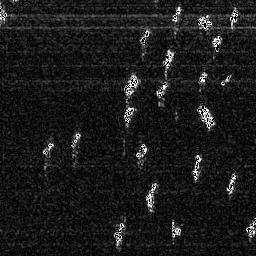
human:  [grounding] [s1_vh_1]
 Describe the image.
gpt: In the satellite image, there is  <ref>2 small ship </ref> <box>[[15, 54, 21, 60, 0], [26, 50, 32, 57, 0]]</box> located at left,  <ref>3 small ship </ref> <box>[[53, 10, 58, 17, 0], [62, 17, 68, 26, 0], [65, 1, 71, 8, 0]]</box> located at top,  <ref>4 small ship </ref> <box>[[46, 28, 54, 38, 0], [46, 40, 53, 48, 0], [51, 54, 57, 62, 0], [59, 30, 65, 37, 0]]</box> located at center,  <ref>1 medium ship </ref> <box>[[55, 69, 62, 82, 0]]</box> located at bottom,  <ref>2 small ship </ref> <box>[[43, 85, 48, 96, 0], [65, 84, 70, 94, 0]]</box> located at bottom,  <ref>2 small ship </ref> <box>[[73, 58, 79, 71, 0], [84, 28, 91, 33, 0]]</box> located at right,  <ref>2 small ship </ref> <box>[[87, 66, 92, 76, 0], [94, 83, 99, 92, 0]]</box> located at bottom right,  <ref>1 medium ship </ref> <box>[[75, 39, 84, 51, 0]]</box> located at right,  <ref>4 small ship </ref> <box>[[76, 26, 81, 32, 0], [81, 12, 86, 20, 0], [75, 4, 83, 10, 0], [88, 1, 93, 9, 0]]</box> located at top right.